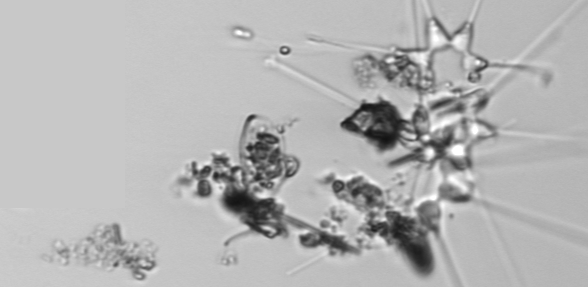
Label: Asterionellopsis_glacialis